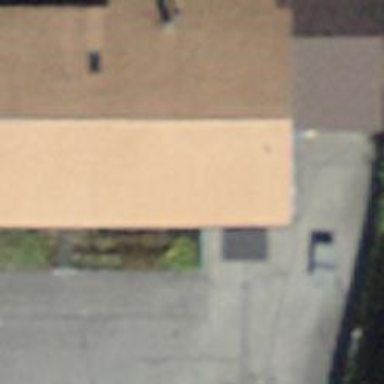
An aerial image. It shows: School.